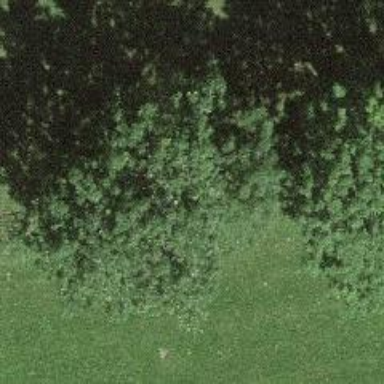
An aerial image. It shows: Beautiful tree in nature.